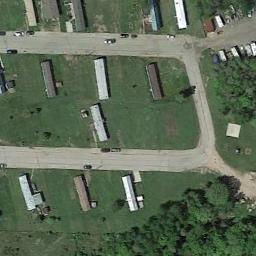
Label: residential